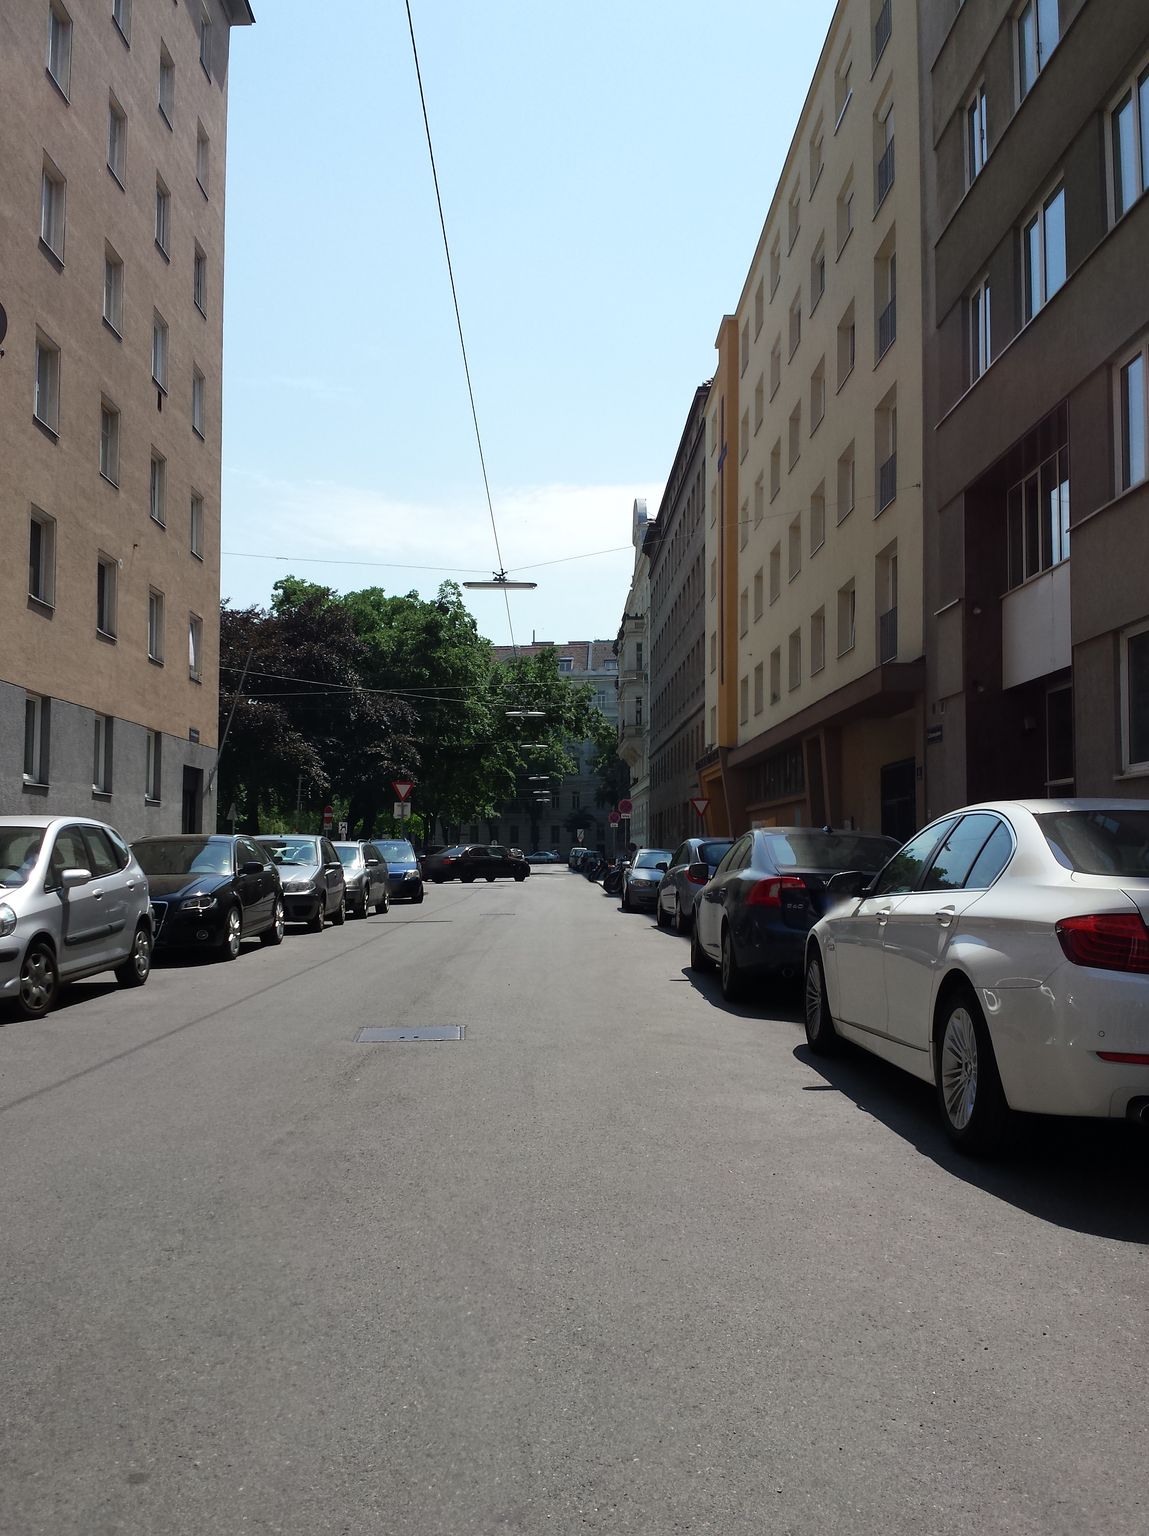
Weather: clear
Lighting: day
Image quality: good
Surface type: driving surface
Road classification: footway, residential, service
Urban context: urban centre
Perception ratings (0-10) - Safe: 6.82, Lively: 9.06, Beautiful: 5.52, Boring: 1.22, Depressing: 5.77, Wealthy: 4.69